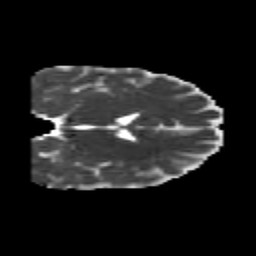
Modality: MD
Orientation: coronal
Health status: healthy
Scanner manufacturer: philips
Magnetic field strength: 3 T
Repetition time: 6.964 s
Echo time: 0.092 s